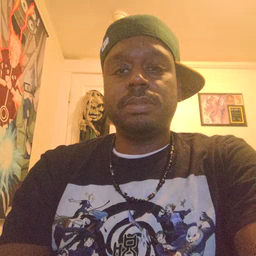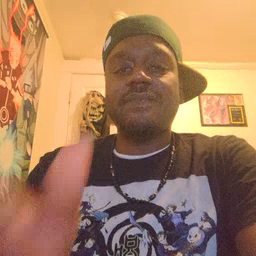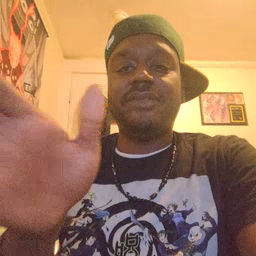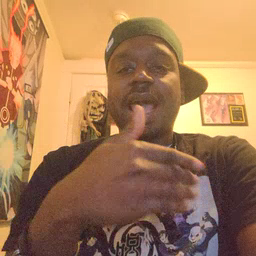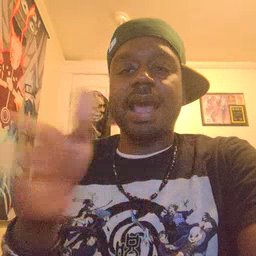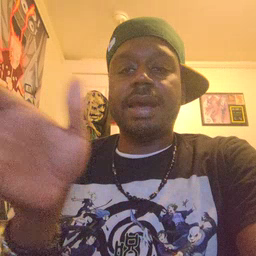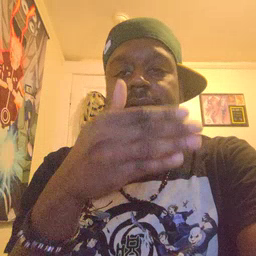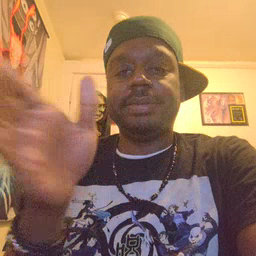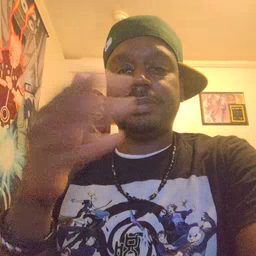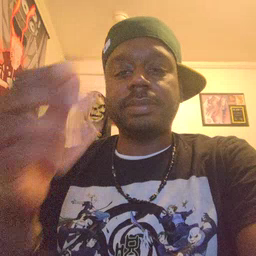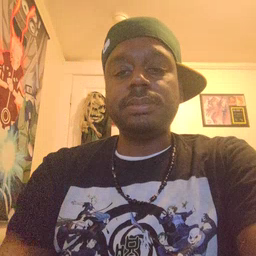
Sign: flag